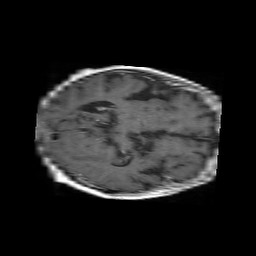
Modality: T1w
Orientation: axial
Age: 86
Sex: female
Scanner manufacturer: philips
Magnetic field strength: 1.5 T
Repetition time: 0.6203 s
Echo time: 0.012 s